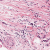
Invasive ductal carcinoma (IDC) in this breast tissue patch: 0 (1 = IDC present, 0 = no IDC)